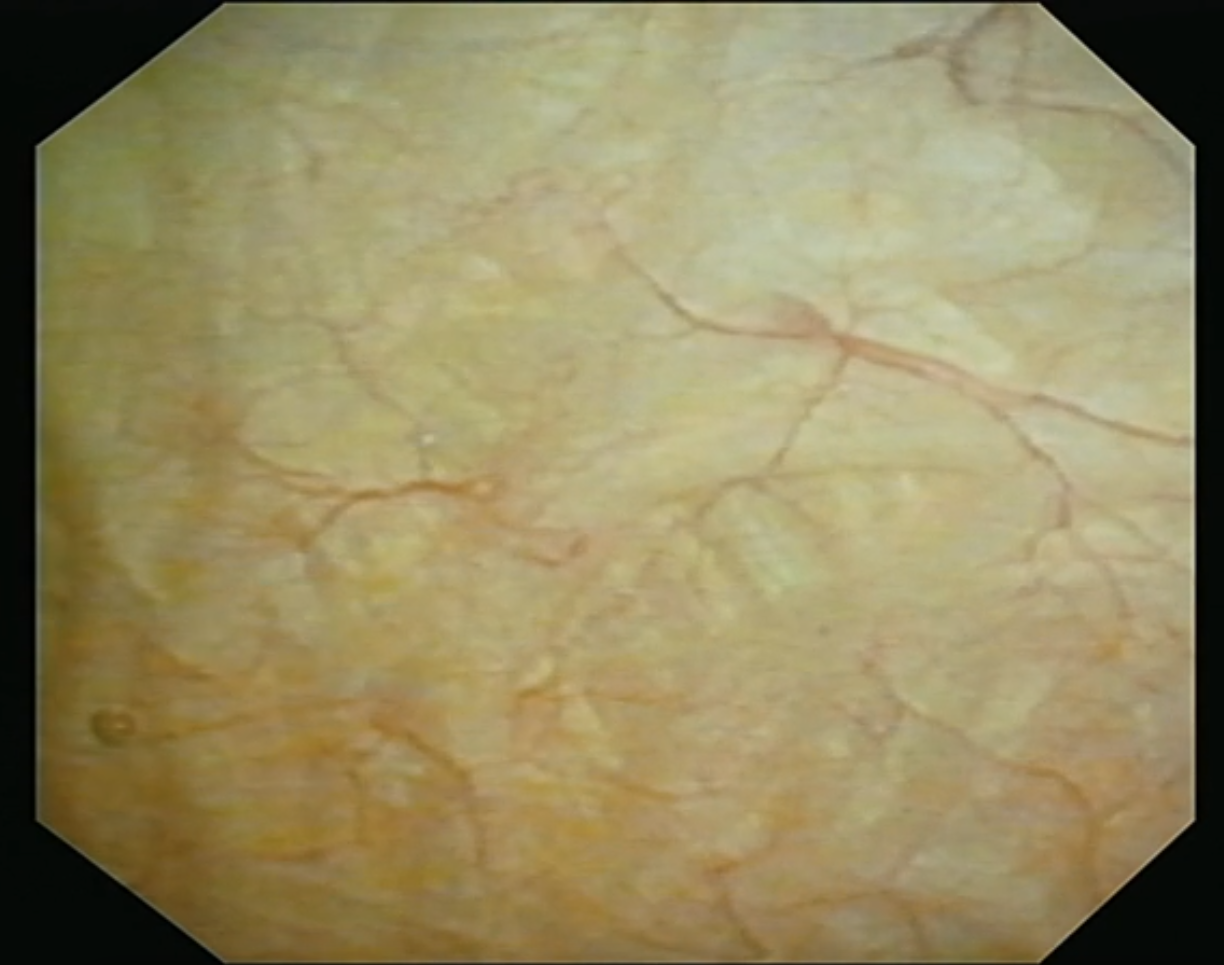
Modality: WLC
Class: Normal mucosa
Lesion: L0
Bladder cancer association: No